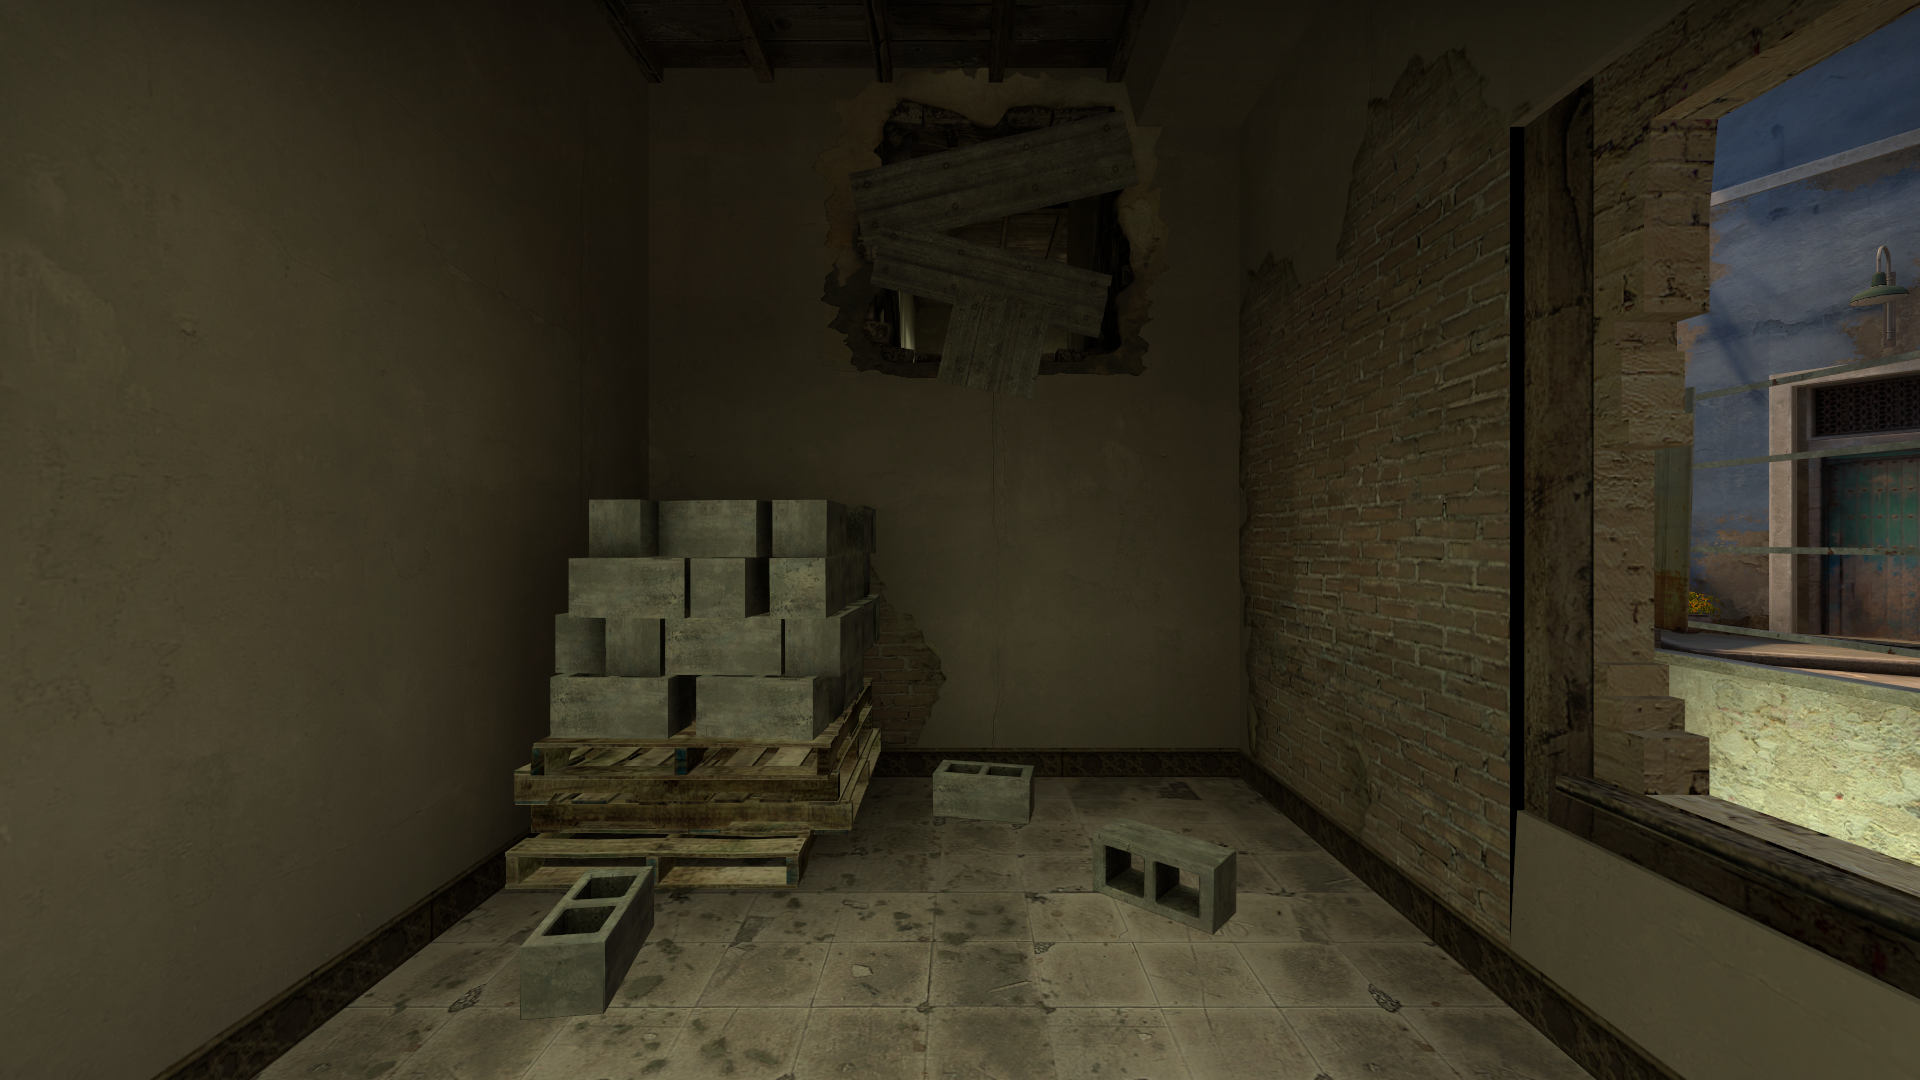
Map: de_mirage